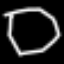
Label: octagon